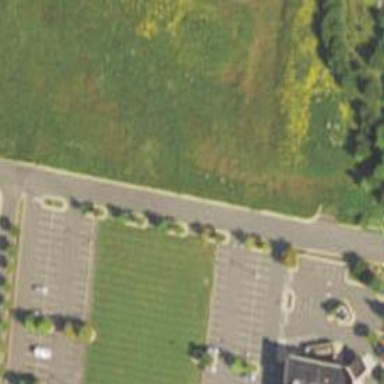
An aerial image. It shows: Asphalt road designated for service vehicles.